Question: I am trying to use a web API to get some data. The problem is that I need to convert CSV data to JSON format.
'''
<?php
// allows us to skip the first row while looping through the file
$i = 0;
//web api
$stocks = "https://www.google.com/finance/historical?output=csv&q=aapl";
//read csv file
$handle = fopen($stocks, 'r');
//loop through CSV file
while (($data = fgetcsv($handle, 2000, ",")) !== FALSE) {
if ($i > 0) {
trim($data[0]);
trim($data[1]);
trim($data[2]);
trim($data[3]);
trim($data[4]);
trim($data[5]);
// an array
$chartArray[] = $data;
}
$i++;
}
fclose($handle);
//Convert PHP Array to JSON String
print (json_encode($chartArray));
?>
'''

As you can see from the image, I am getting JSON with enclosure. '["19-May-17","153.38","153.98","152.63","153.06","26960788"]'.
Please let me know if there is a solution. Thank you in advance!
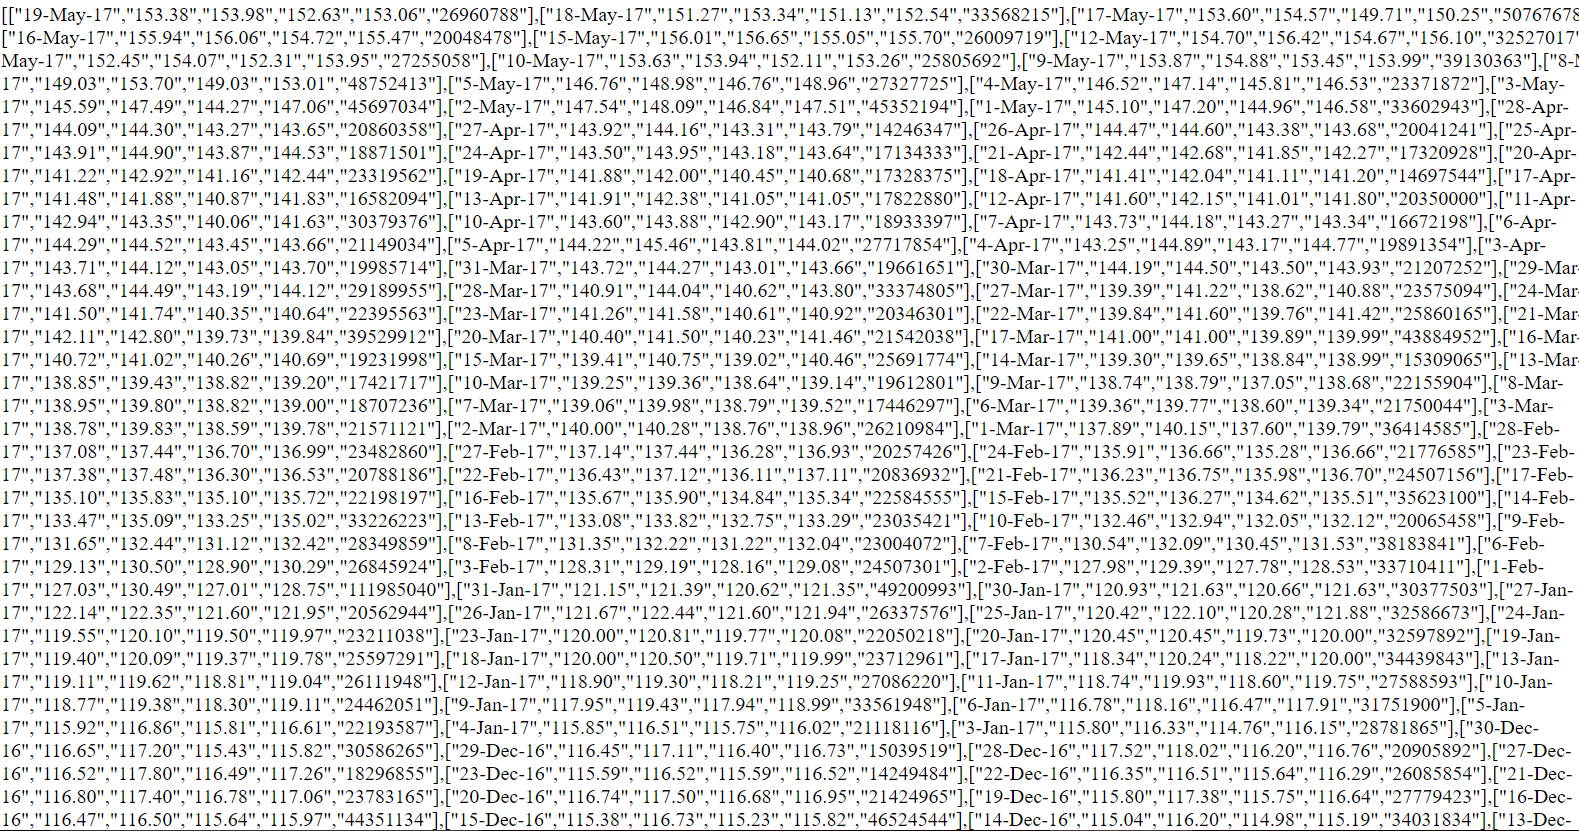
Answer: You will never ever put non-string values into a json. Never.
Otherwise. You can simply convert the number parts to number, and the date parts to php date.
Something like this:
'''
while (($data = fgetcsv($handle, 2000, ",")) !== FALSE) {
if ($i > 0) {
$data[0] = date('Y-m-d', strtotime($data[0]));
$data[1] = intval($data[1]);
$data[2] = intval($data[2]);
$data[3] = intval($data[3]);
$data[4] = intval($data[4]);
$data[5] = intval($data[5]);
$chartArray[] = $data;
}
$i++;
}
'''
But as soon as you convert it to a json, it will auto-place the " chars. So you will need to convert the strings at reciever (client?) side.